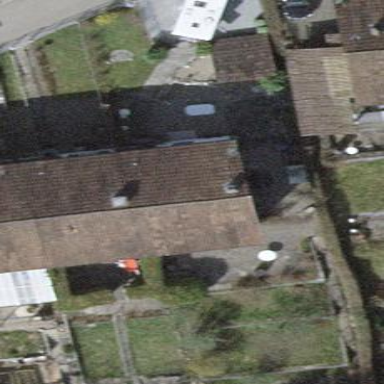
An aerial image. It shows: Terrace building.